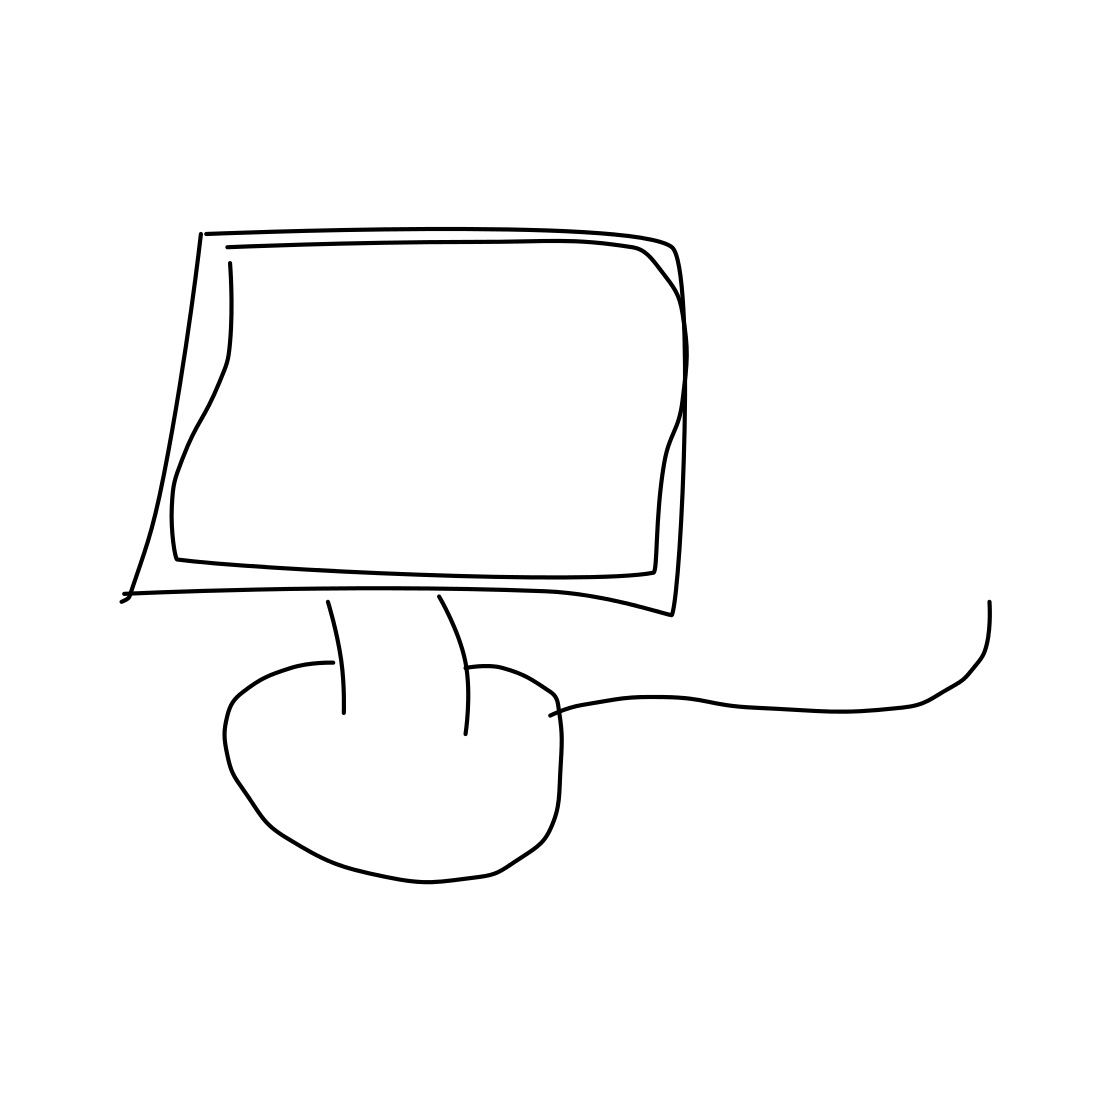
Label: computer monitor